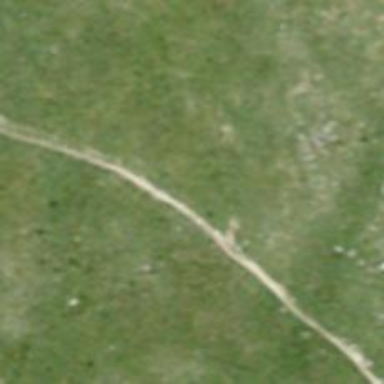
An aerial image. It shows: Path with excellent trail visibility.